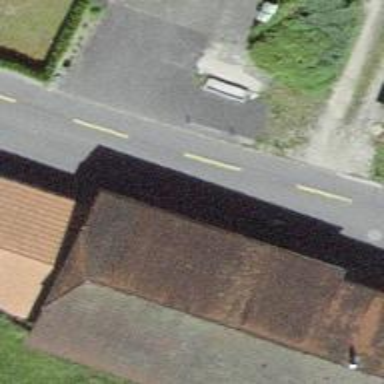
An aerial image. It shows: Farm building.